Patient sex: M
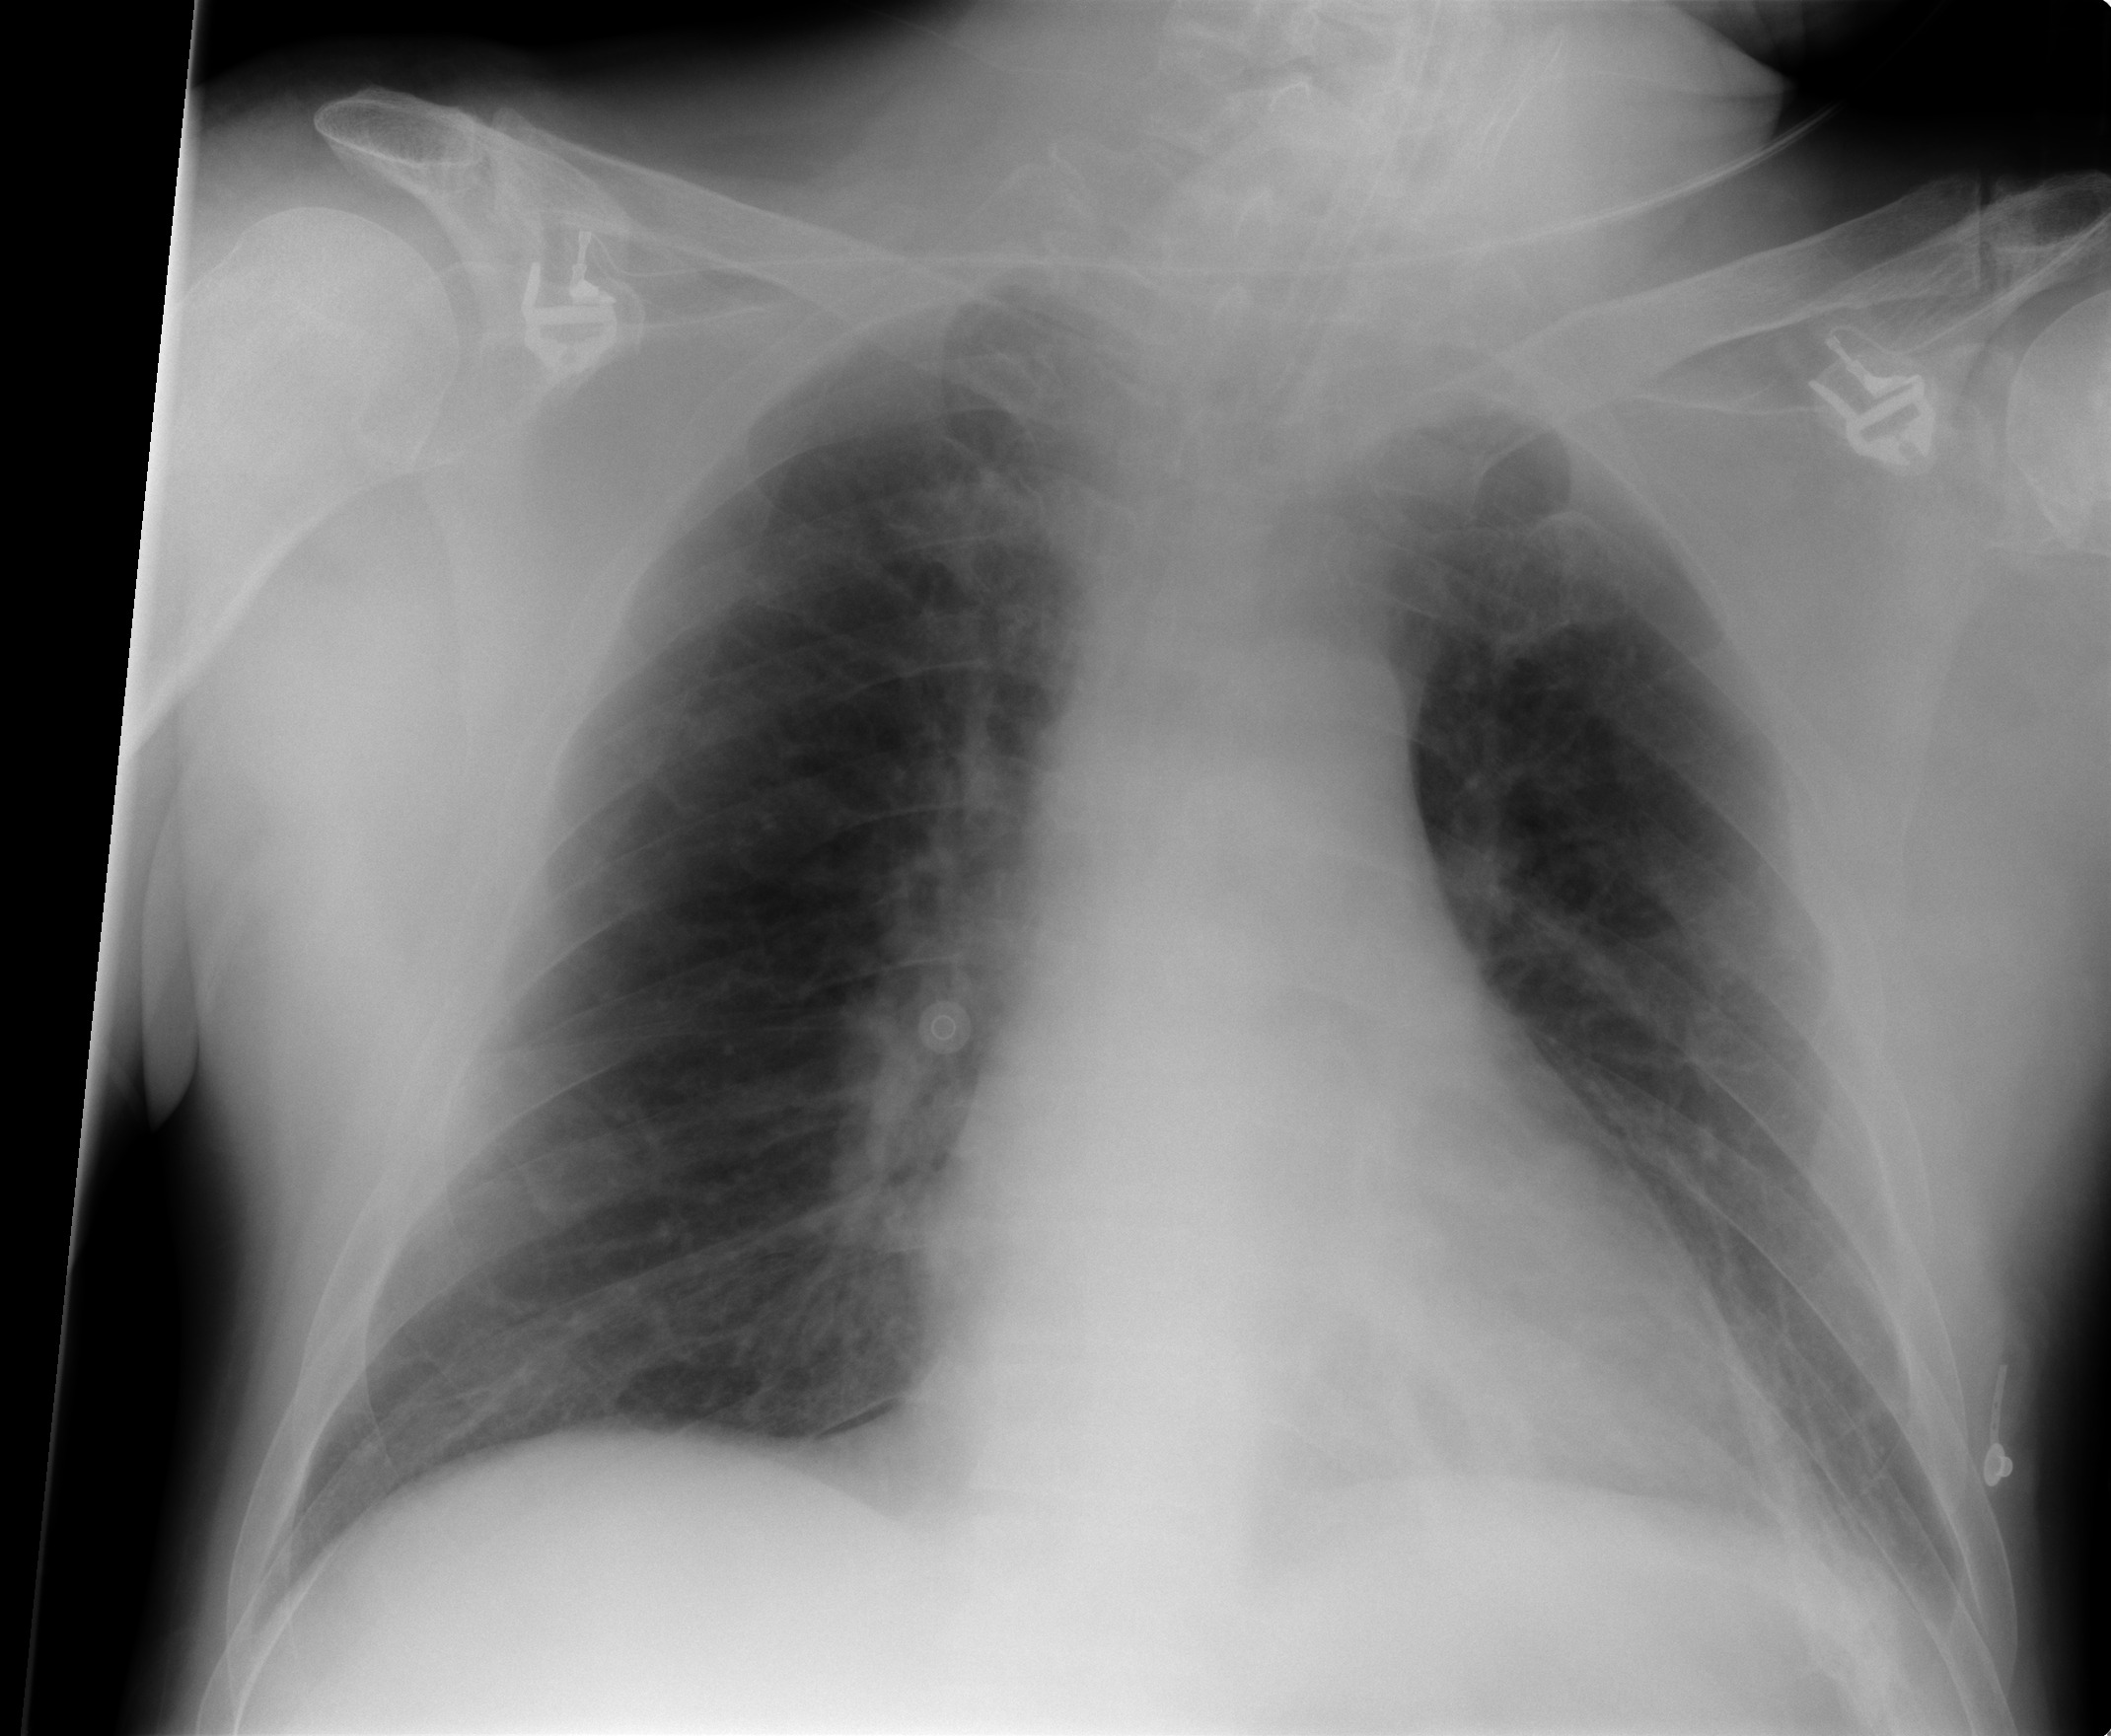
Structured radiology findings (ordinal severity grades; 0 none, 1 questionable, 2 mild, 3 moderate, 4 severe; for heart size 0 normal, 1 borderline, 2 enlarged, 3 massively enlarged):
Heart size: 2
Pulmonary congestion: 1
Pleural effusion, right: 0
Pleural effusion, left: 0
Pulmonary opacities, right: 0
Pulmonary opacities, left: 0
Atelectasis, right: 2
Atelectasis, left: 2